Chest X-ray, AP view. Patient: 33 years old, sex M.
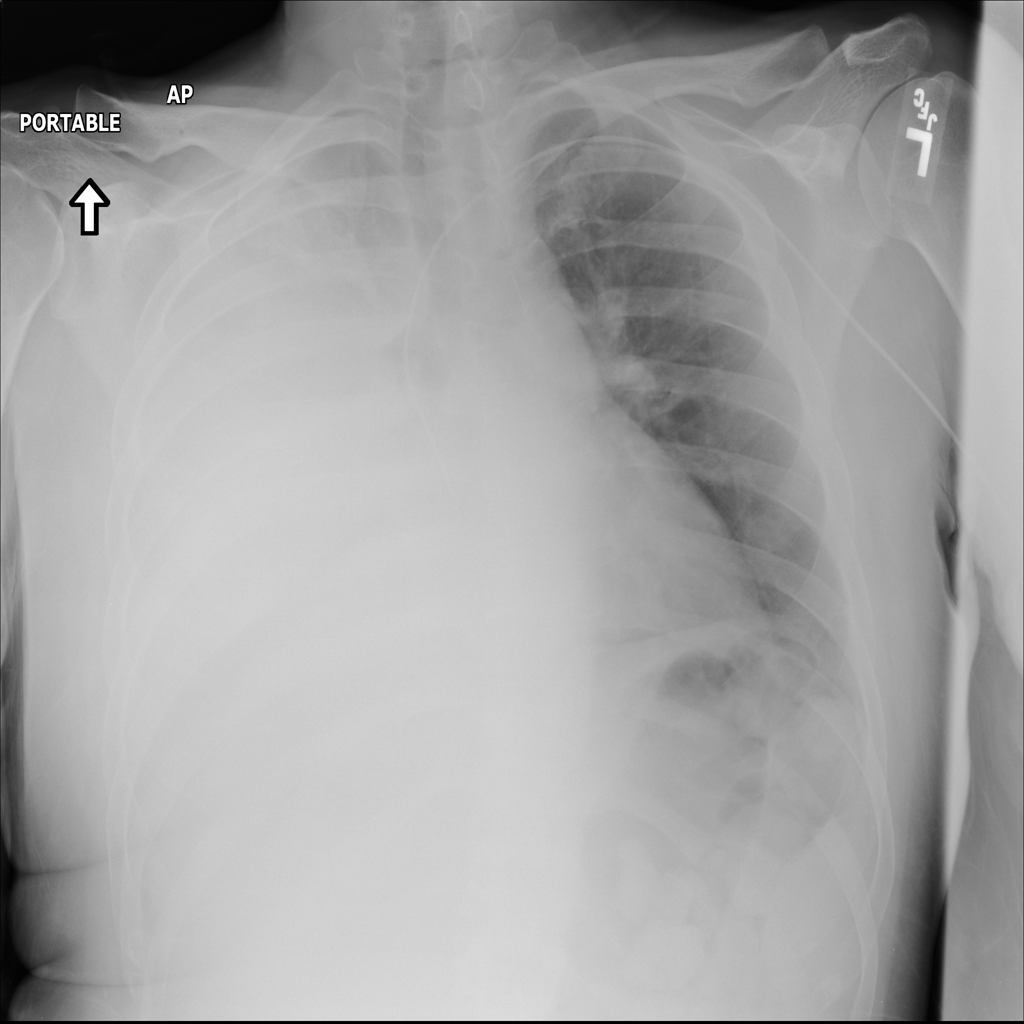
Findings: No Finding